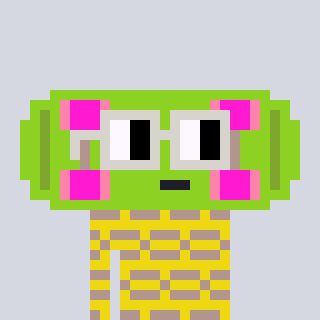
a pixel art character with square light gray glasses, a skateboard-shaped head and a yellow-colored body on a cool background